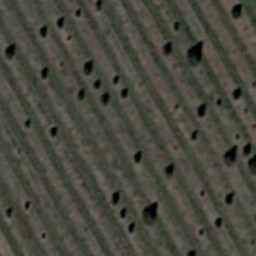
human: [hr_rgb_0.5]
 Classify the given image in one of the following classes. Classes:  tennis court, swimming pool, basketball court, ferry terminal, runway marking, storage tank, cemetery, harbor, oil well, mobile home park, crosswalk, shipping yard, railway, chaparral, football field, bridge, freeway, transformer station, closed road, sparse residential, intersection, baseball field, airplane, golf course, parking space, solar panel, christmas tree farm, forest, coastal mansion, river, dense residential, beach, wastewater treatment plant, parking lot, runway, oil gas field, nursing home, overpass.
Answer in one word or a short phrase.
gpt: christmas tree farm